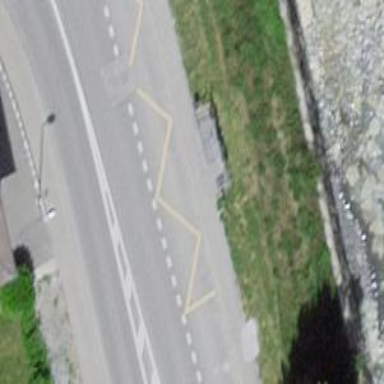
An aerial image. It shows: Bus stop with sheltered platform for public transport.